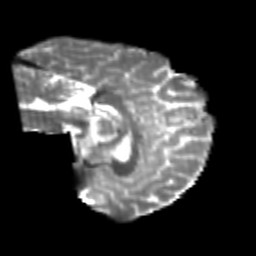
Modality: T2w
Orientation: sagittal
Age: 25
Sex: female
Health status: healthy
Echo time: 0.074 s